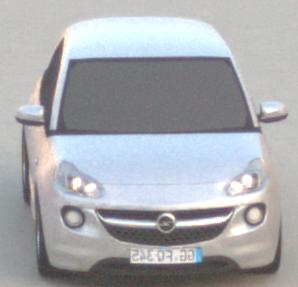
Make: Opel
Model: ADAM 1.2
Detailed model: ADAM
Model produced from: 2013/01
Model produced until: 2014/11
Doors: 3
Color: white
Road condition: dry road
Daytime: sunrise or sunset
Contrast: low contrast